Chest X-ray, PA view. Patient: 51 years old, sex M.
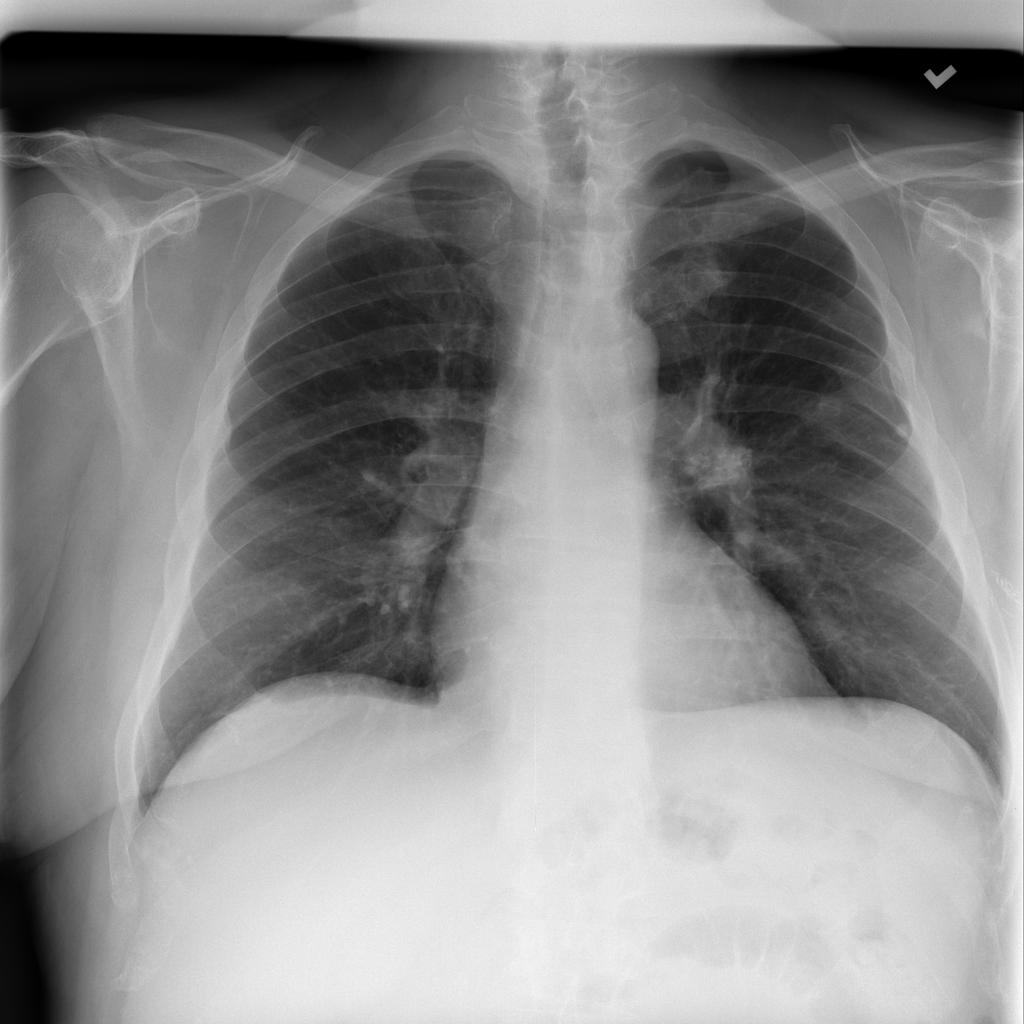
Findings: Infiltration